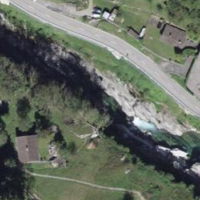
EUNIS habitat code: 41
Species observed at this site:
Melanargia galathea
Salmo trutta